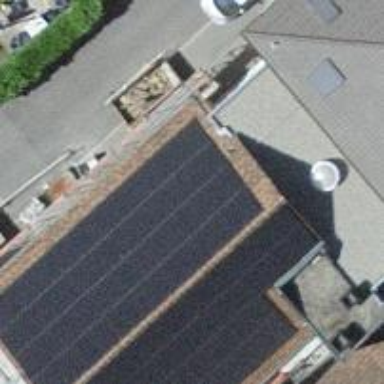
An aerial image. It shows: Solar power generator.